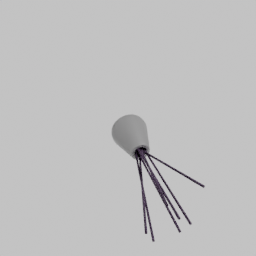
Label: decoration